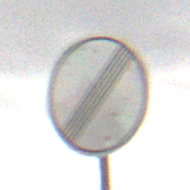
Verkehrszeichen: EndeSaemtlicherBegrenzungen
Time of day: Midday
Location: Outdoor (Nature)
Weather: Overcast
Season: NotSpecified
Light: Natural